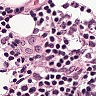
Metastatic tissue present: no